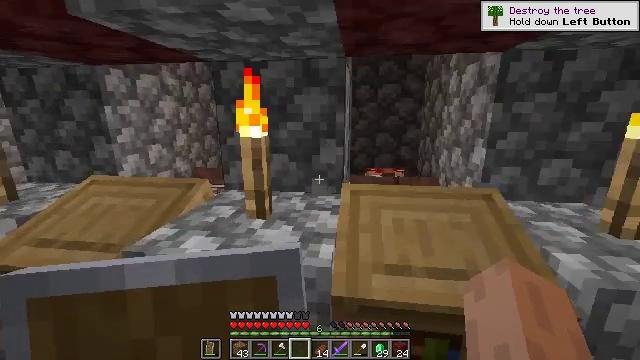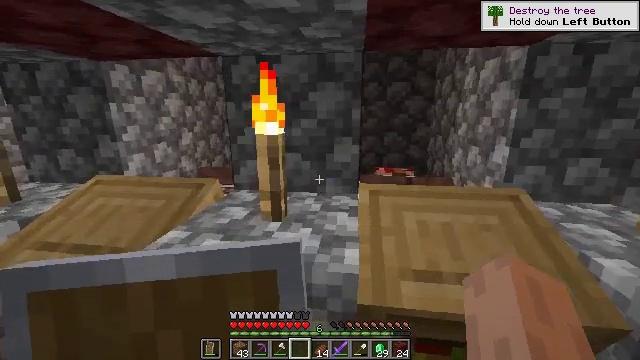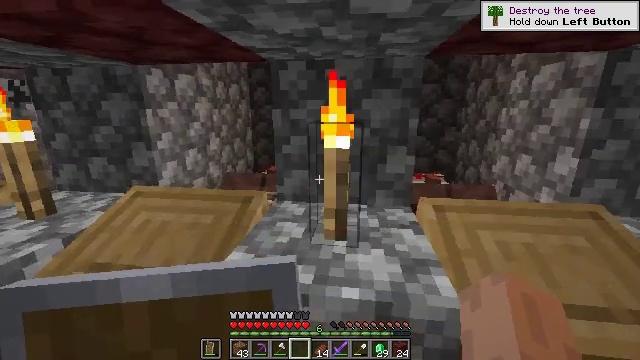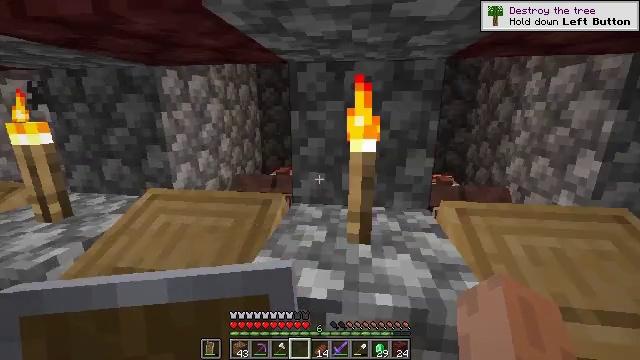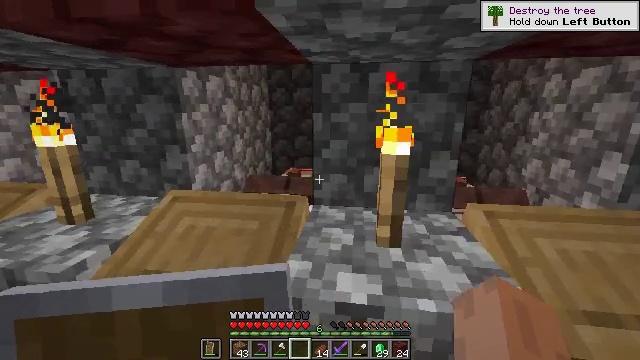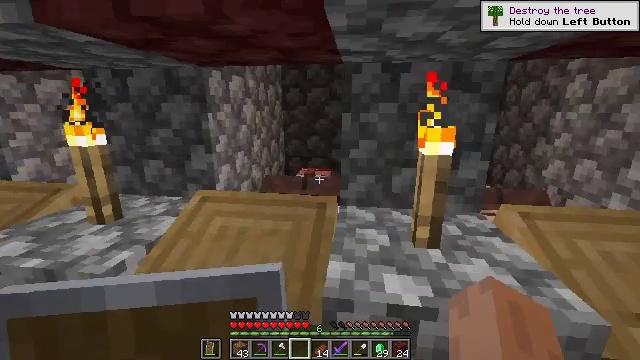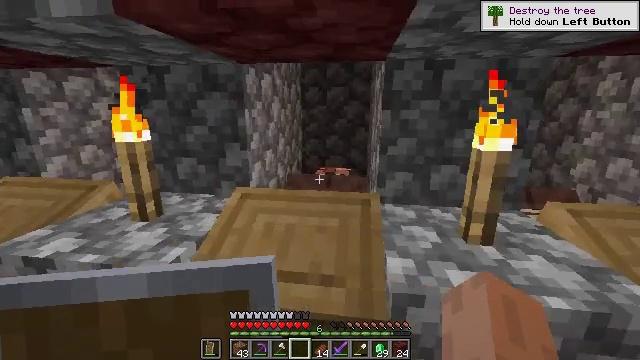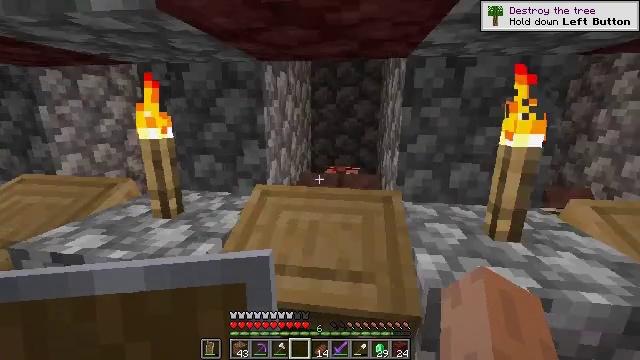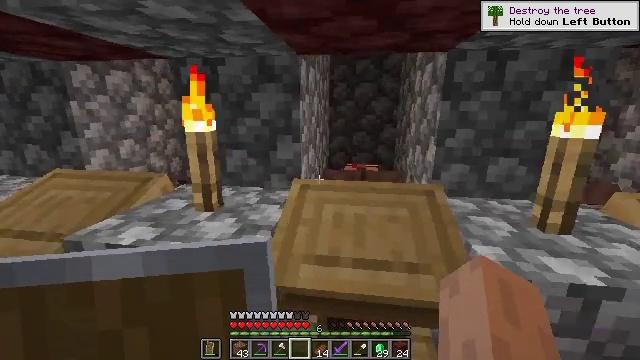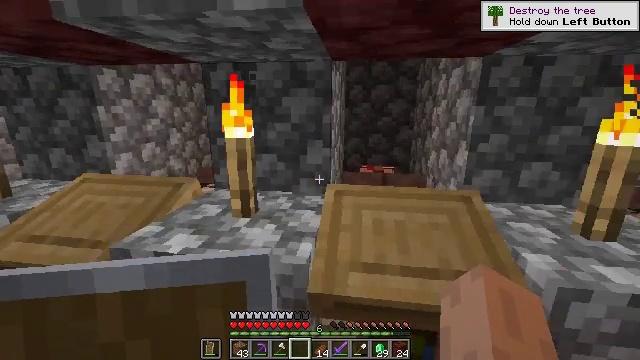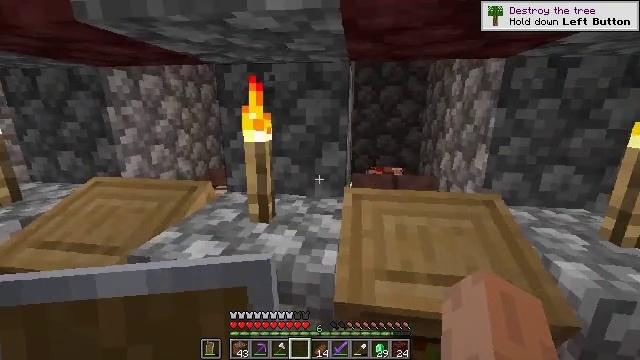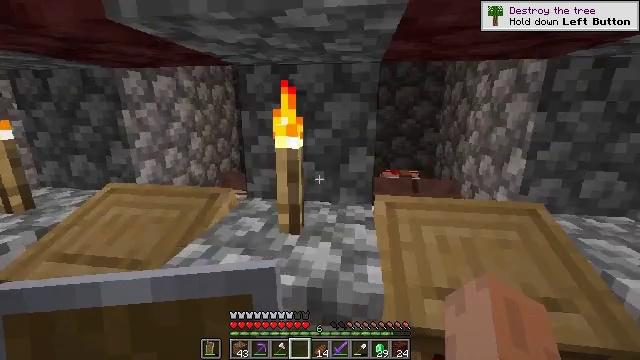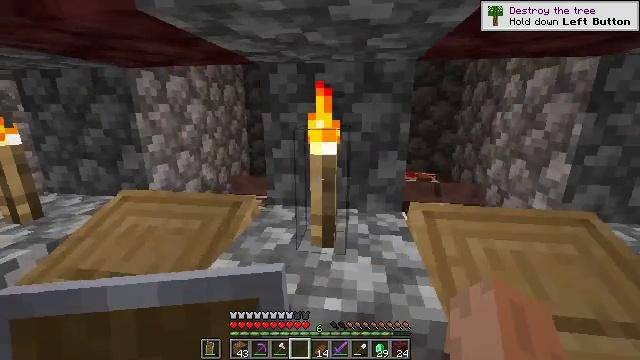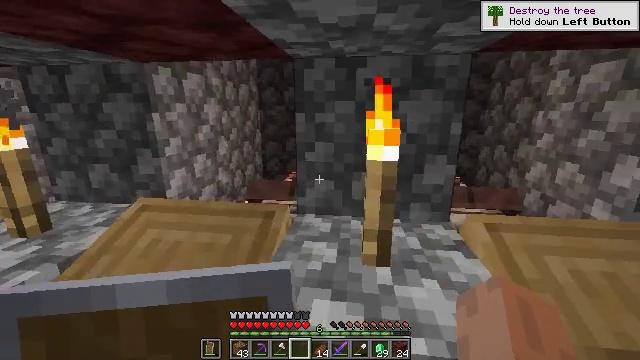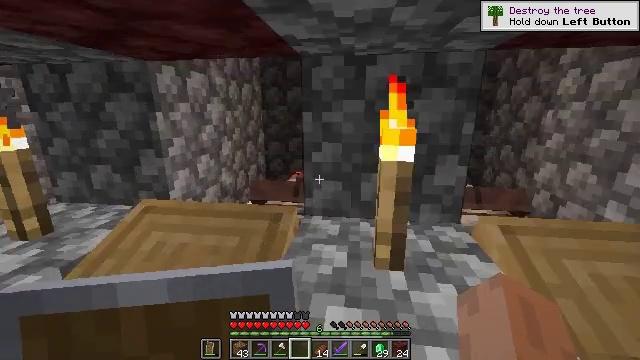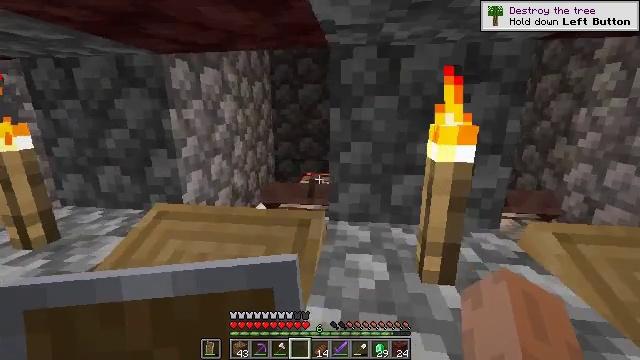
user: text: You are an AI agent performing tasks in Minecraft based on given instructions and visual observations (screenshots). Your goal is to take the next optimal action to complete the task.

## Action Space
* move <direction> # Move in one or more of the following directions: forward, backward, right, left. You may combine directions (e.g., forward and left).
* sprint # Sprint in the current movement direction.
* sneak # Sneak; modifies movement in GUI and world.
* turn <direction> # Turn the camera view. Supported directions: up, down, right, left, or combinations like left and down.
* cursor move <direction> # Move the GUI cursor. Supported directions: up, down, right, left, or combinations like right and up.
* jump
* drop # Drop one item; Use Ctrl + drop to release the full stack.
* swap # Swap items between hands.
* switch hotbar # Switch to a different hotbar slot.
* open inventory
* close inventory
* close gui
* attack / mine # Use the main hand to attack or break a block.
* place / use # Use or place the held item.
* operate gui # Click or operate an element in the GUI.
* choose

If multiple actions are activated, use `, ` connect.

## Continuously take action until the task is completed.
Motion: motion action
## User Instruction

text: Use the furnace to create netherite scrap.
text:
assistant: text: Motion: move left
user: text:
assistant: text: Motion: move left
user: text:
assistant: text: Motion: move left
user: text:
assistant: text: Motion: move left
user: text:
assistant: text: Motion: move left
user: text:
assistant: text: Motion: move left
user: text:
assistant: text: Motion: move left
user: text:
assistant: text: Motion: move left
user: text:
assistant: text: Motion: move left
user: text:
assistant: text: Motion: move forward and move left
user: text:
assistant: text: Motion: move forward and move left
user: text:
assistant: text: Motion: move forward and move left
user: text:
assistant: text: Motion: move forward and move left
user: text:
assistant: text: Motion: move forward and move left
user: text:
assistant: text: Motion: move left
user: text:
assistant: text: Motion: move left
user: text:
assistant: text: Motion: move left
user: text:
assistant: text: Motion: move left
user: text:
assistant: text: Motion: move left
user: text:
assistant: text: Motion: move left
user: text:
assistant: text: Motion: move left
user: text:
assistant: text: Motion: move left
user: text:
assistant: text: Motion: move left
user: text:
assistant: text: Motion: move left
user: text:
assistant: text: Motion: move left
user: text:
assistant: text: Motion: move left
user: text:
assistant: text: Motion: move left
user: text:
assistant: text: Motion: no_op
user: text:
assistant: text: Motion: no_op
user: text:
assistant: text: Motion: no_op